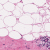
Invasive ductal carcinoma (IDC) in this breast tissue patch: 0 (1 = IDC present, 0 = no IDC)